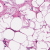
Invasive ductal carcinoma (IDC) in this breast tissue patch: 0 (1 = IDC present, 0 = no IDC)